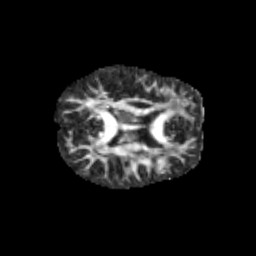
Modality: FA
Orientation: axial
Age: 9
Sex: female
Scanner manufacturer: siemens
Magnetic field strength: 3 T
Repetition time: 3.8 s
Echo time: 0.07 s